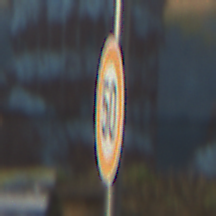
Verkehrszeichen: Geschwindigkeit50
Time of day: MorningAfternoon
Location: Outdoor (Urban)
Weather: PartlyCloudy
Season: NotSpecified
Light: Natural